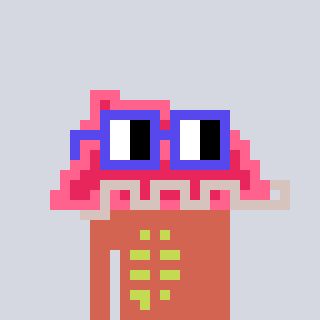
a pixel art character with square blue glasses, a retainer-shaped head and a peachy-colored body on a cool background